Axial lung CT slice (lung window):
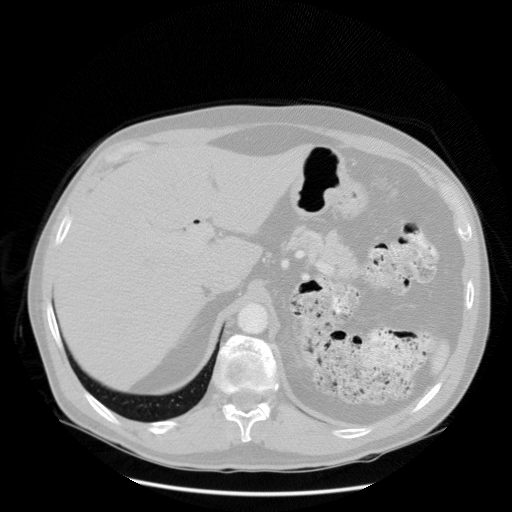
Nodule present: no